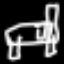
Label: bed